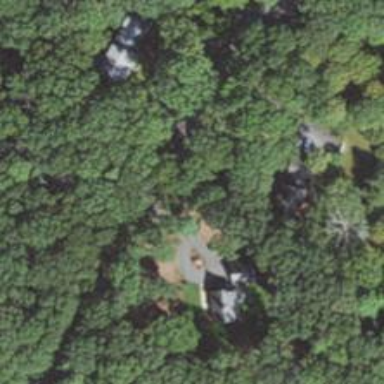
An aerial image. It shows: Residential driveway serving as service road.